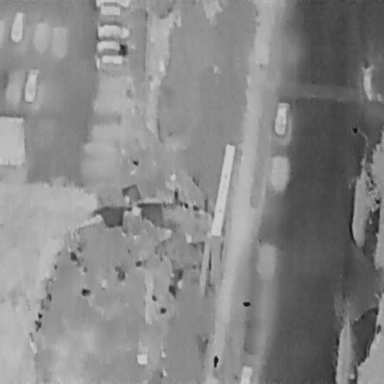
There are seven Cars in the infrared image.